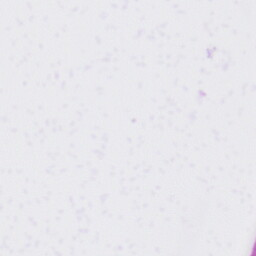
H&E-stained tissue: Liver